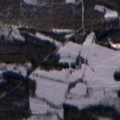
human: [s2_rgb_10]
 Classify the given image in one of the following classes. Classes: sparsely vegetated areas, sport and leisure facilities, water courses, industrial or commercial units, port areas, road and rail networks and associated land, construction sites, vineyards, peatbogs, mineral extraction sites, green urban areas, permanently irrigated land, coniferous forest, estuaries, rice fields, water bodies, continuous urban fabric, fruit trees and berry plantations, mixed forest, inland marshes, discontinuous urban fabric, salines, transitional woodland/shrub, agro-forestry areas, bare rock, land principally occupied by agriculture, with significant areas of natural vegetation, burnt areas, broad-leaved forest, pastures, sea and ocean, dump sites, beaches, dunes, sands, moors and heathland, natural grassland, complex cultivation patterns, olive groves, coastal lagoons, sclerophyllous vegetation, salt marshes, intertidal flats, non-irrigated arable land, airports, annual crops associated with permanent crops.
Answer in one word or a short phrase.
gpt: complex cultivation patterns, coniferous forest, mixed forest, transitional woodland/shrub